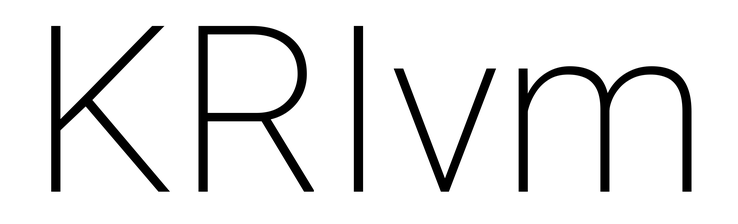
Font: Roboto_ExtraLight